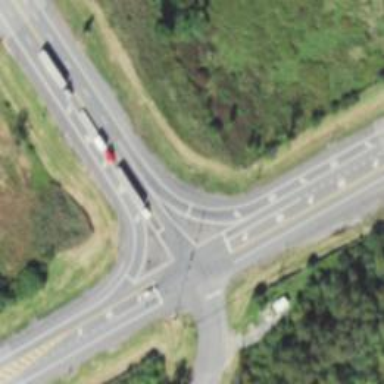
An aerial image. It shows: Trunk link highway with asphalt surface.